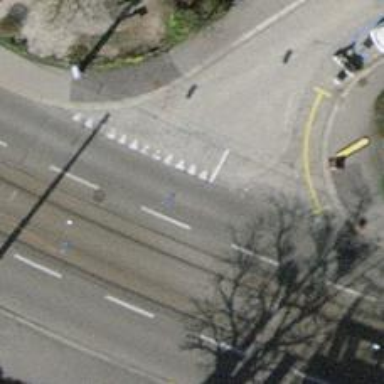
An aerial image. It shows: Tram level crossing on the railway.